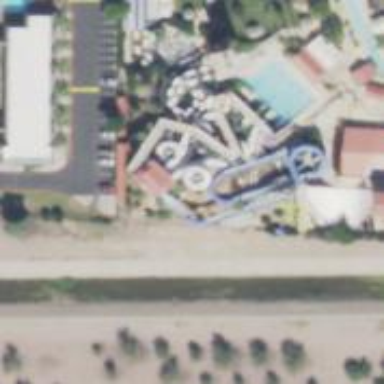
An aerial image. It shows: Water slide attraction.